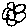
Label: flower